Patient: sex F, age 35
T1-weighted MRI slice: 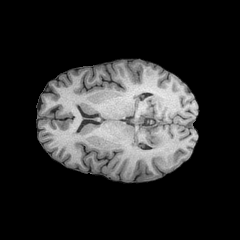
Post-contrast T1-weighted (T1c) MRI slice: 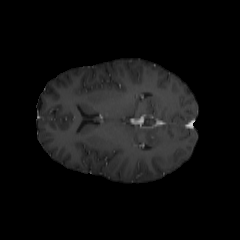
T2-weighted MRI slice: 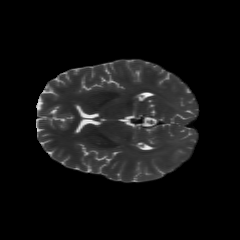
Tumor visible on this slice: no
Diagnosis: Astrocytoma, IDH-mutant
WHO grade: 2